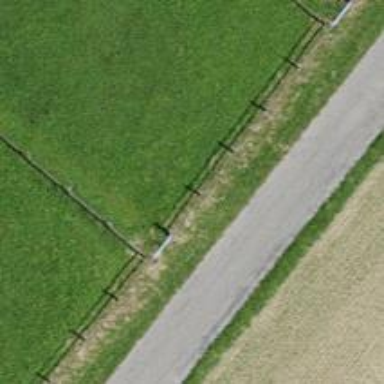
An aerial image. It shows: Fence is in the image.